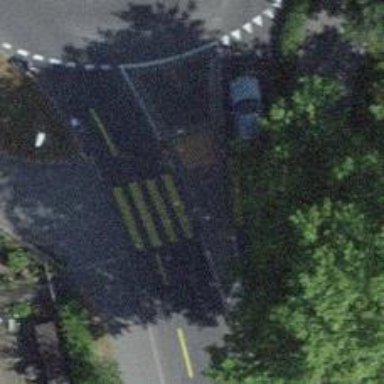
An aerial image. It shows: Kerb barrier.